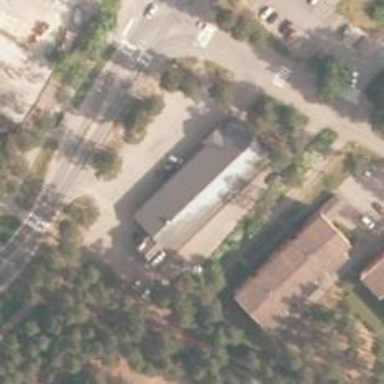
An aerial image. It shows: Convenience shop.